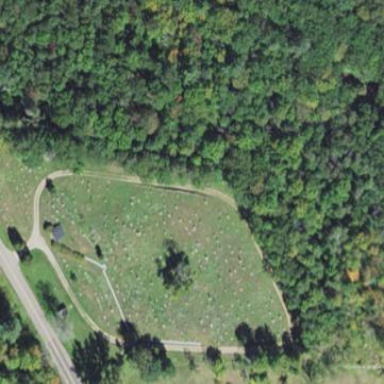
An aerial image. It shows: Cemetery.